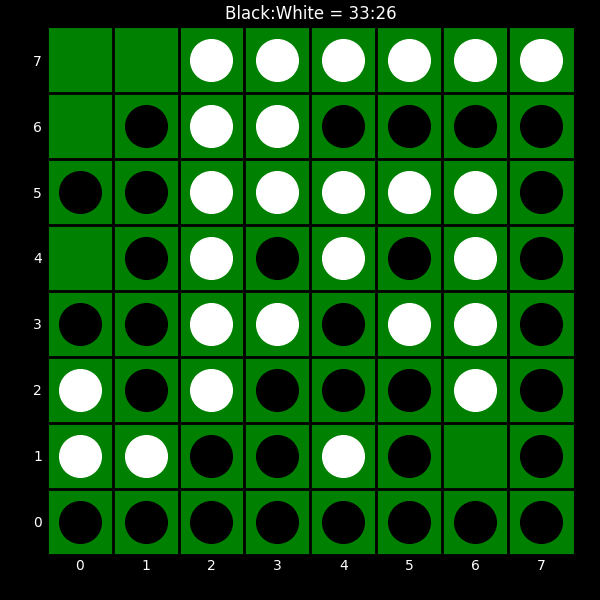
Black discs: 33
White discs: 26